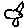
Label: bird